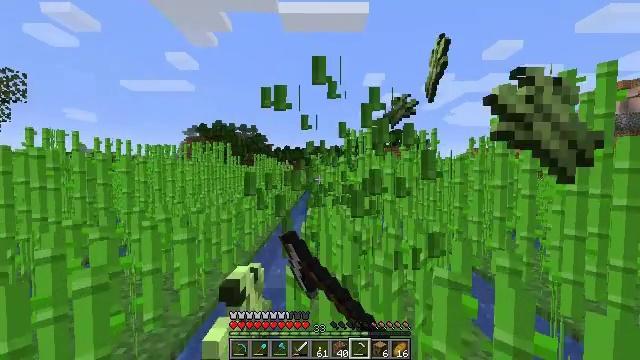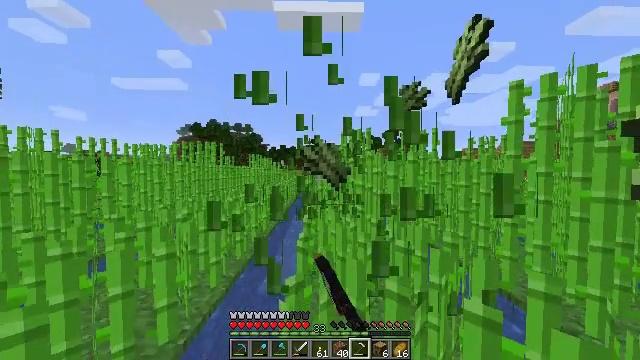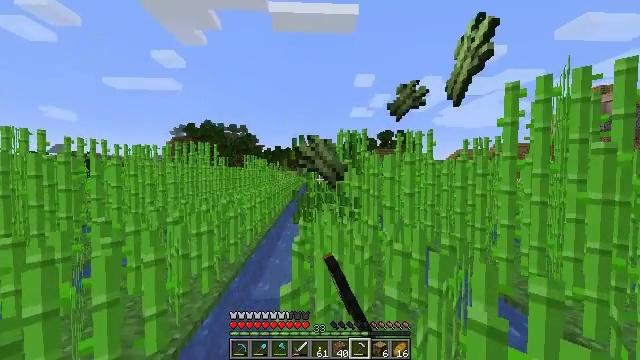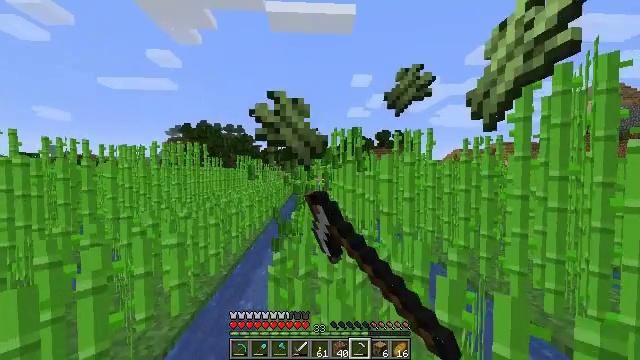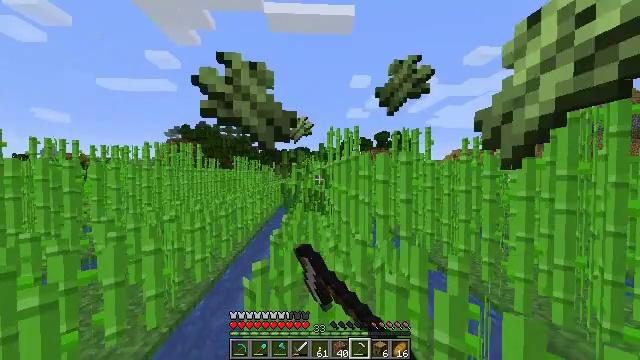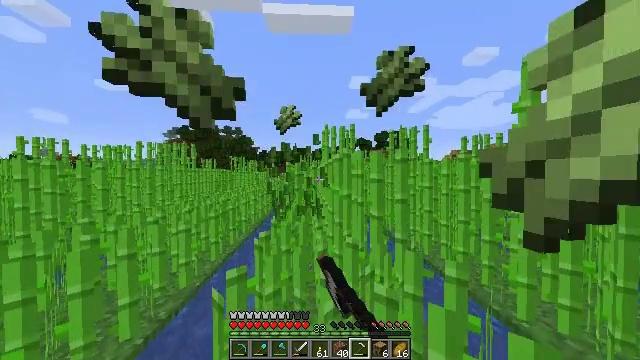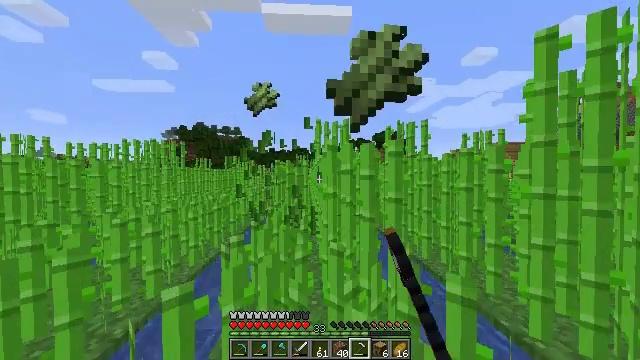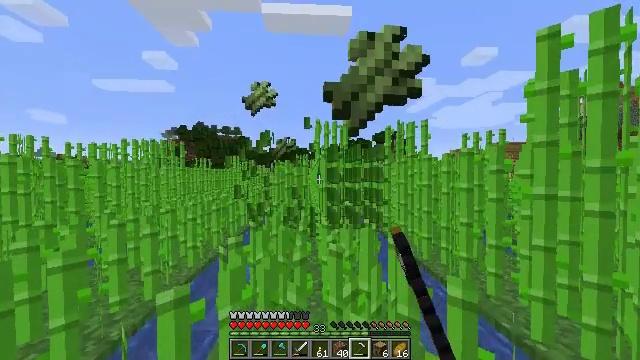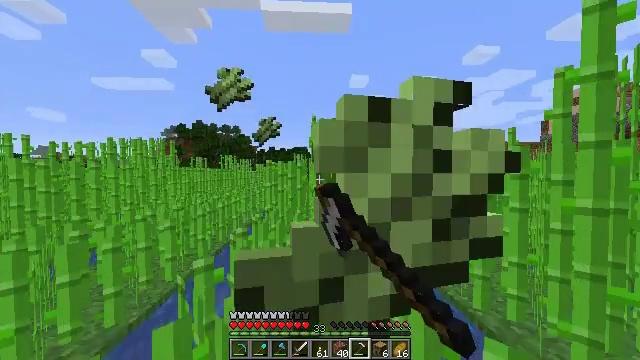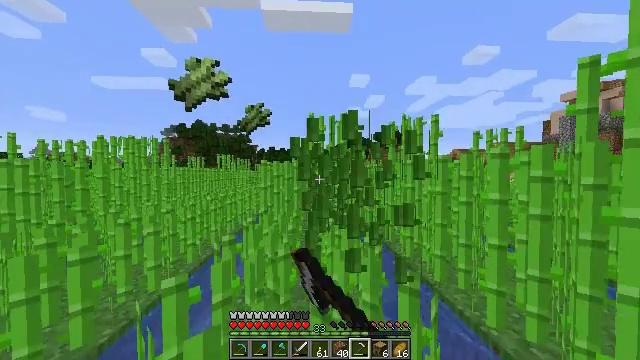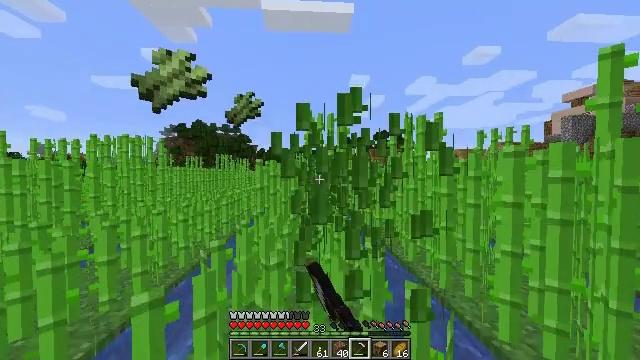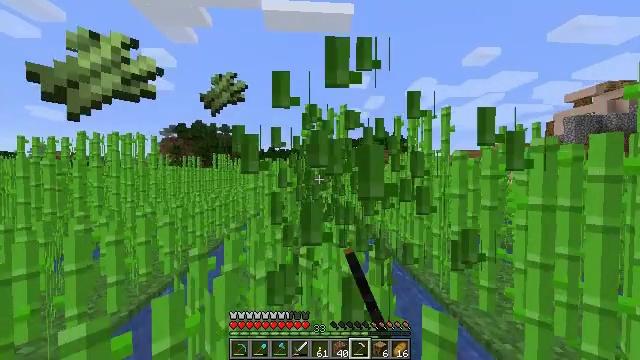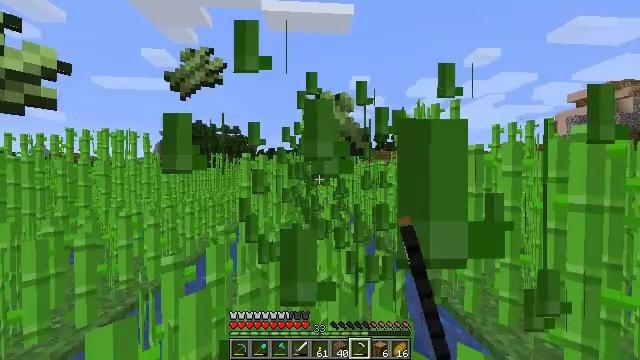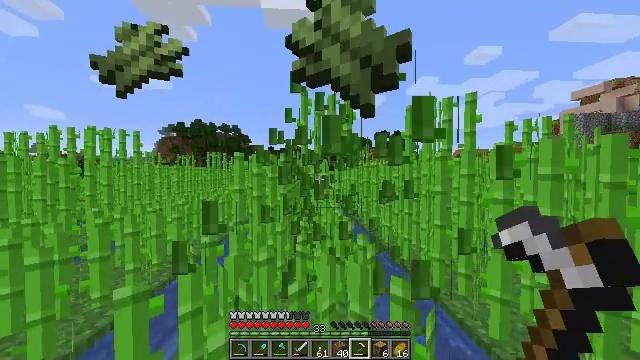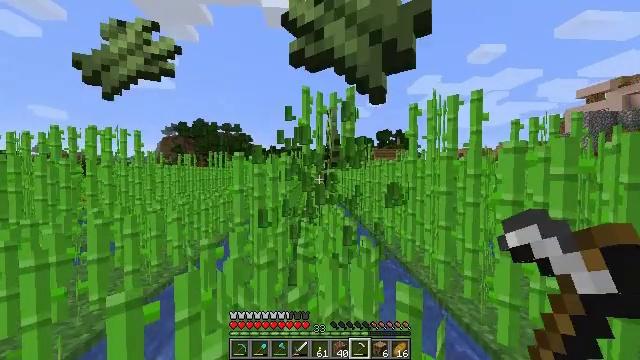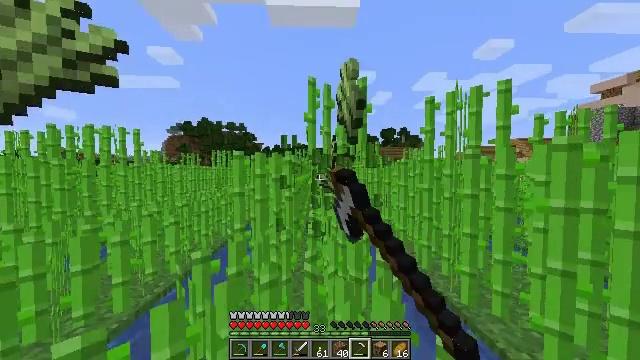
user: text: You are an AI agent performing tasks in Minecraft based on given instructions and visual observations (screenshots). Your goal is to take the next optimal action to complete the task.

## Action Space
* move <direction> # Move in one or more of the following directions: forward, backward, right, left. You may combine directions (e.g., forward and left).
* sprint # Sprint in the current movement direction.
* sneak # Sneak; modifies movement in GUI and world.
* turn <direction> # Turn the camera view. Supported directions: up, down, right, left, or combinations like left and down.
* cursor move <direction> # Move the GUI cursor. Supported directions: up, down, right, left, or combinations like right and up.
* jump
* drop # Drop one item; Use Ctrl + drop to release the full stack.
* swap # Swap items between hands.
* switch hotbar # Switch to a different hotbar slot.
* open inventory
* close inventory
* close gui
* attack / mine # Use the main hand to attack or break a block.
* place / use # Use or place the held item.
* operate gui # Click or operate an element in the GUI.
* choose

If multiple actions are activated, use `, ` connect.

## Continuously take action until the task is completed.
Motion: motion action
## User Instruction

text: Collect sugar cane near water sources.
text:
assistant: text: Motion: move forward, sprint, turn right, attack / mine
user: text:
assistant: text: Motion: move forward and move right, sprint, turn right, attack / mine
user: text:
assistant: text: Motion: move forward and move right, sprint, attack / mine
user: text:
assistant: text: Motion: move forward and move right, sprint, attack / mine
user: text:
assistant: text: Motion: move forward and move right, sprint, attack / mine
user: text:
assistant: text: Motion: move forward, sprint, attack / mine
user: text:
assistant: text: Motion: move forward, sprint, attack / mine
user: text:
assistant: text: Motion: move forward, sprint, attack / mine
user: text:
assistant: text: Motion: move forward, sprint, attack / mine
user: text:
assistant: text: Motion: move forward, sprint, attack / mine
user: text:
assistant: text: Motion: move forward, sprint, attack / mine
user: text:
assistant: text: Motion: move forward, sprint, attack / mine
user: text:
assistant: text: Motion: move forward, sprint, attack / mine
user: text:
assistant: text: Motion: move forward, sprint, attack / mine
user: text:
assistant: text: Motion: move forward and move left, sprint, turn left, attack / mine
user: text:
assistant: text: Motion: move forward and move left, sprint, turn left, attack / mine
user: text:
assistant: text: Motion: move forward and move left, sprint, attack / mine
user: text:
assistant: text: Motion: move forward and move left, sprint, attack / mine
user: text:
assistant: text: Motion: move forward and move right, sprint, attack / mine
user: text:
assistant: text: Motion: move forward and move right, sprint, attack / mine
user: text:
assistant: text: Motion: move forward and move right, sprint, attack / mine
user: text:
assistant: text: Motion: move forward and move right, sprint, attack / mine
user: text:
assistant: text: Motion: move forward and move right, sprint, attack / mine
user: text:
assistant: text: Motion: move forward, sprint, attack / mine
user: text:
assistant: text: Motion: move forward, sprint, attack / mine
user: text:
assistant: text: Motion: move forward, sprint, attack / mine
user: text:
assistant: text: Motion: move forward and move left, sprint, attack / mine
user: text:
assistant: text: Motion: move forward and move left, sprint, attack / mine
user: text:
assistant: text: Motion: move forward and move left, sprint, attack / mine
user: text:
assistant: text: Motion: move forward and move left, sprint, attack / mine